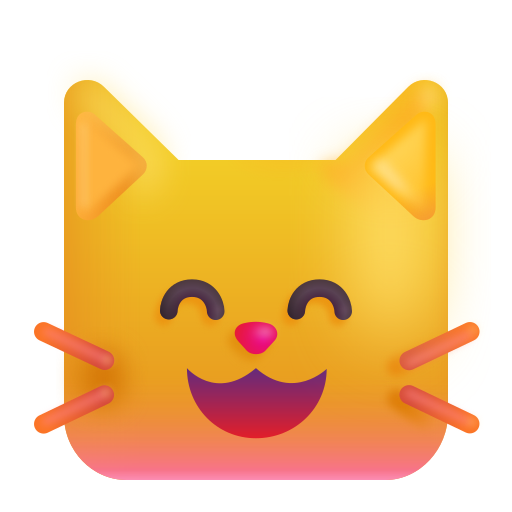
grinning cat with smiling eyes color